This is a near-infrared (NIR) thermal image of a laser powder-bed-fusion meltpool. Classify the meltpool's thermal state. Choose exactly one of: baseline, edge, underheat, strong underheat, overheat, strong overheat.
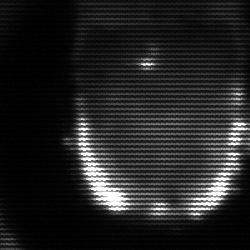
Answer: baseline